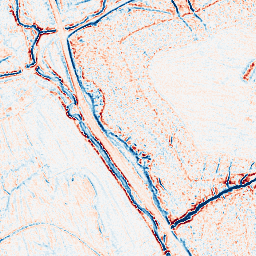
Category: edge_preserving
Decomposition family: anisotropic_diffusion
Decomposition parameters: iterations: 5
kappa: 10
gamma: 0.15
Upsampling method: bilinear
Upsampling parameters: scale: 2
Upsampling scale: 2